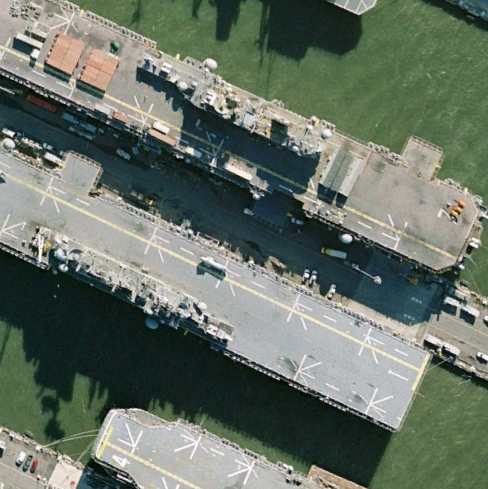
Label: Wasp-class_assault_ship